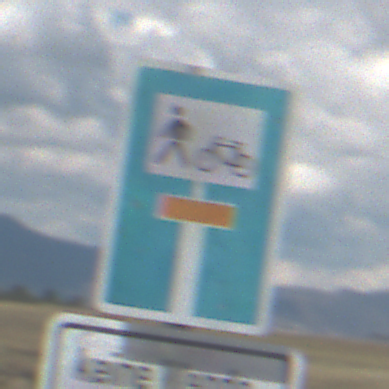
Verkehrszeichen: SackgasseRadverkehrFussgaengerDurchlaessig
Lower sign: HinweisGeaenderteVorfahrtVerkehrsfuehrungVerkehrsregelung3
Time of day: Midday
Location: Outdoor (Nature)
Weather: PartlyCloudy
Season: NotSpecified
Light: Natural